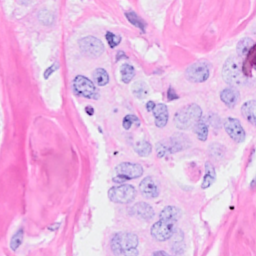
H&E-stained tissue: Breast